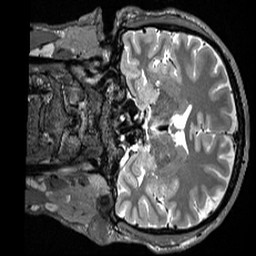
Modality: T2w
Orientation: coronal
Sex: male